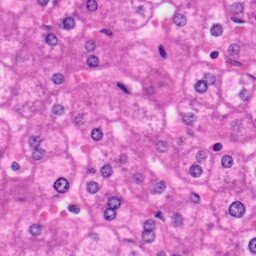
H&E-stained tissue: Liver